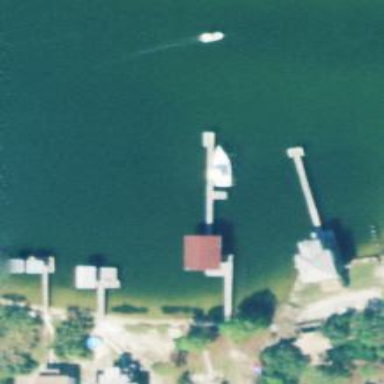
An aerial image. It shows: Man-made pier.